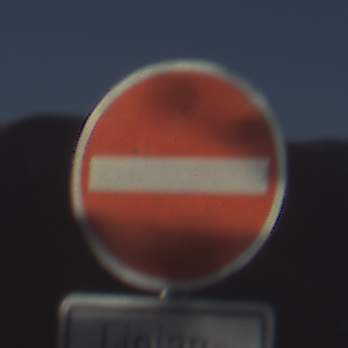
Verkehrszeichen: VerbotDerEinfahrt
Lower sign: BesondereFahrzeugeUndTransportgueter2
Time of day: SunriseSunset
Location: Outdoor (Nature)
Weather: Clear
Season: NotSpecified
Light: Natural